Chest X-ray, AP view. Patient: 31 years old, sex M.
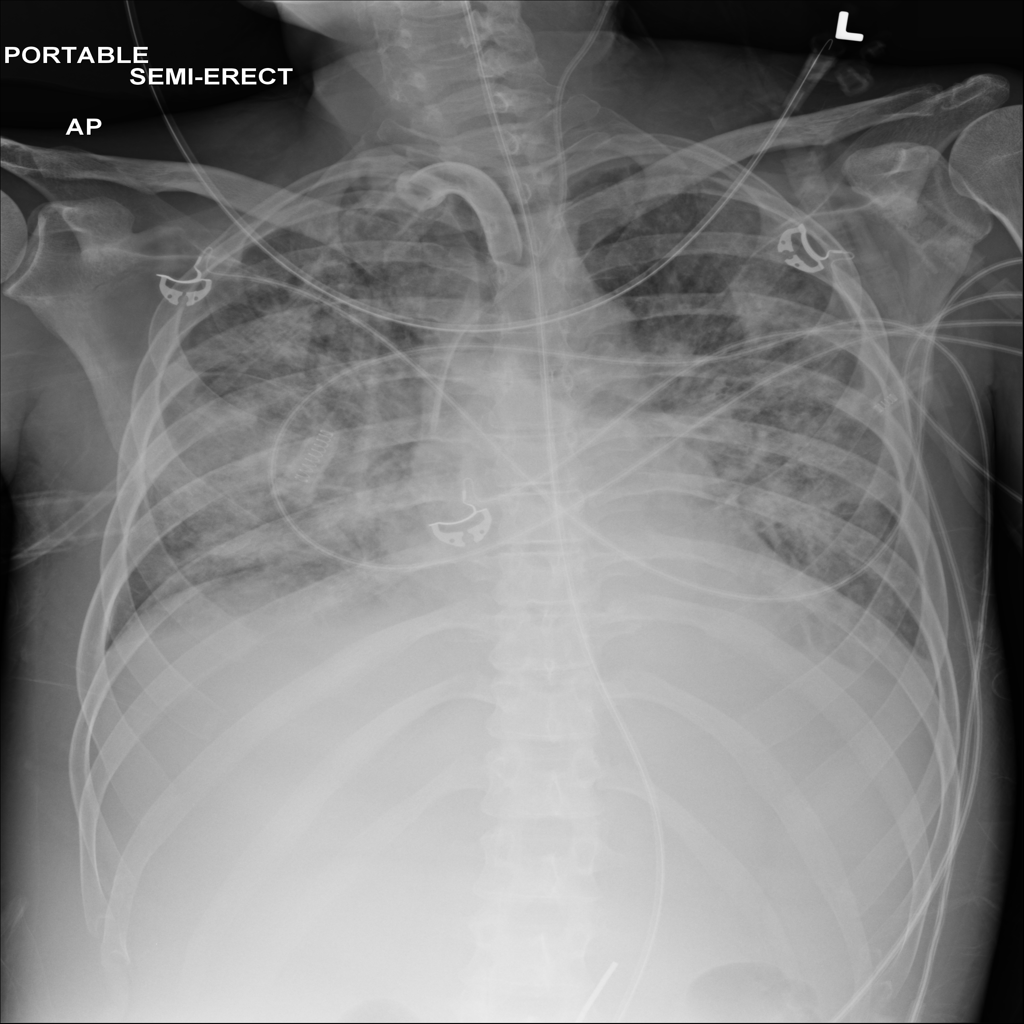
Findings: Infiltration